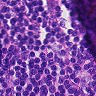
Metastatic tissue present: no